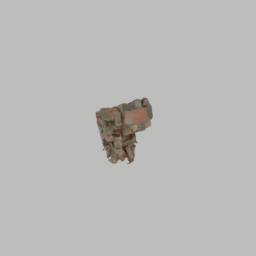
Label: architecture